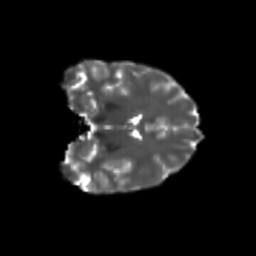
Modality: T2w
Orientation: coronal
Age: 21
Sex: female
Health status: healthy
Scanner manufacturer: philips
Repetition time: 7.391 s
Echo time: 0.08599 s